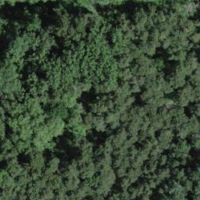
EUNIS habitat code: 44
Species observed at this site:
Lophophanes cristatus
Accipiter gentilis
Hirundo rustica
Coccothraustes coccothraustes
Columba palumbus
Delichon urbicum
Turdus merula